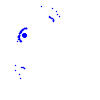
Particle: pion